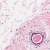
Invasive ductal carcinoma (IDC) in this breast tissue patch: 0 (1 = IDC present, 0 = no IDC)